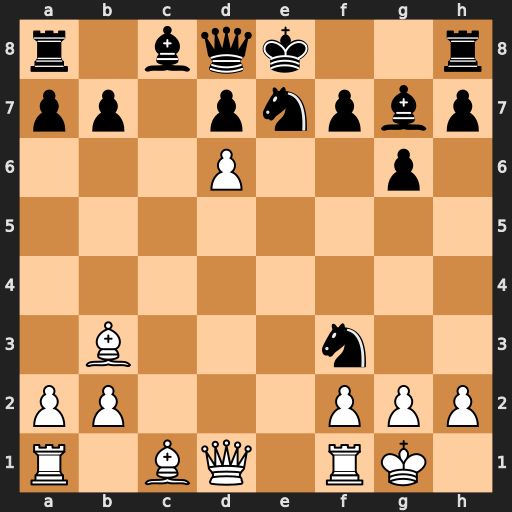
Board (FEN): r1bqk2r/pp1pnpbp/3P2p1/8/8/1B3n2/PP3PPP/R1BQ1RK1
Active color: w
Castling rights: kq
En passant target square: -
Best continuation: Qxf3 O-O Bg5 Nc6 Bxd8